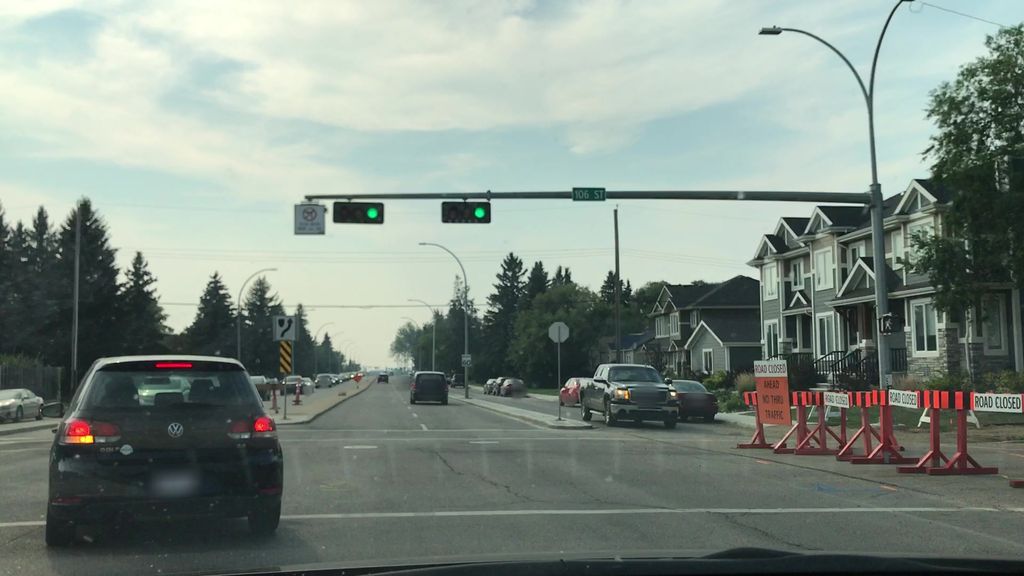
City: edmonton